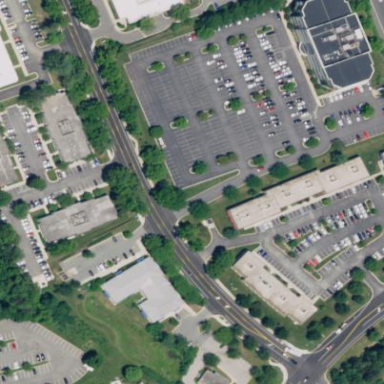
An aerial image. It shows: Parking area with surface.